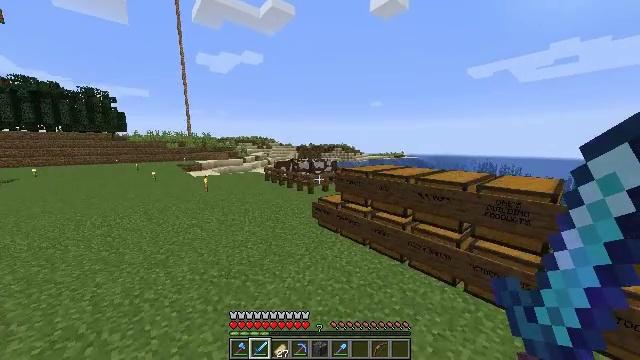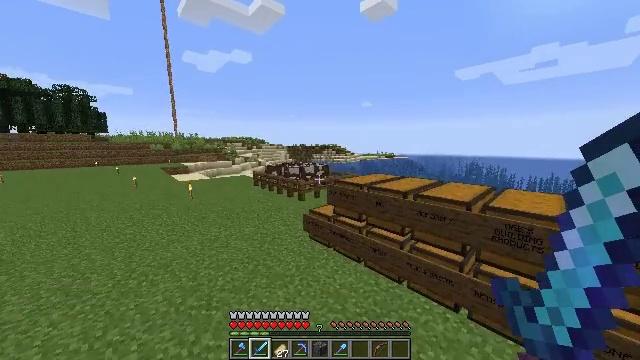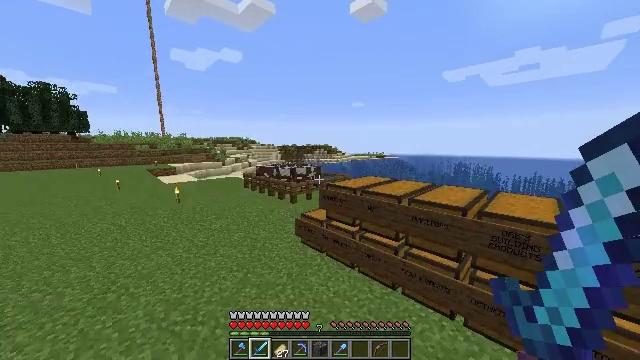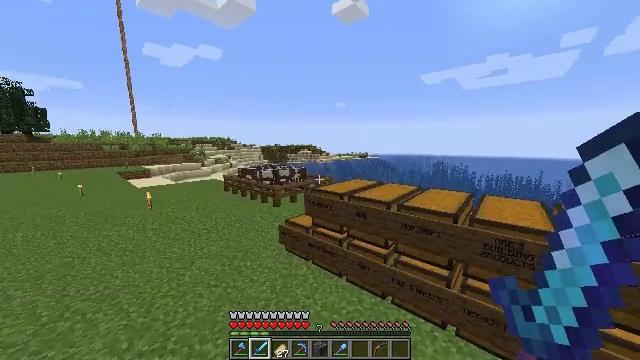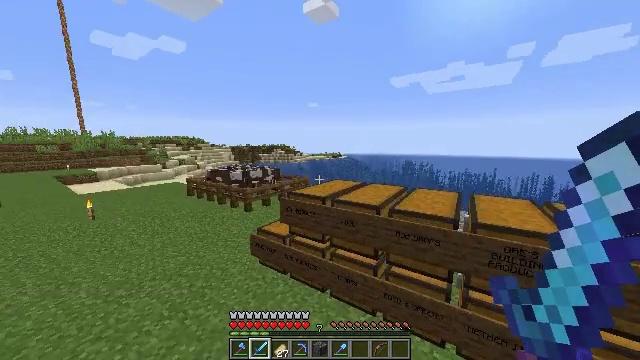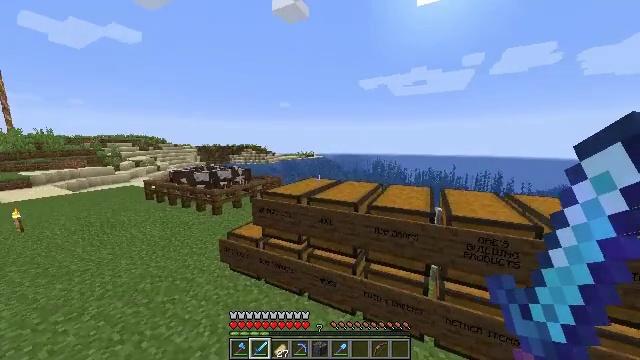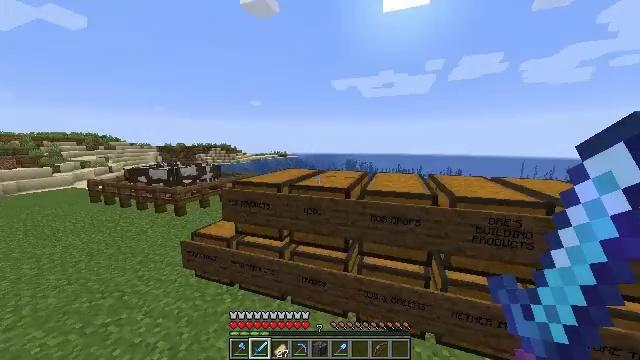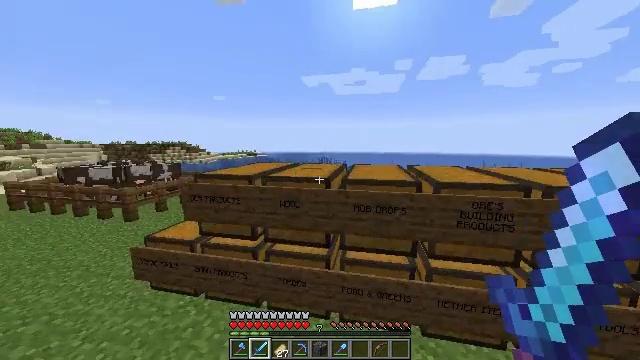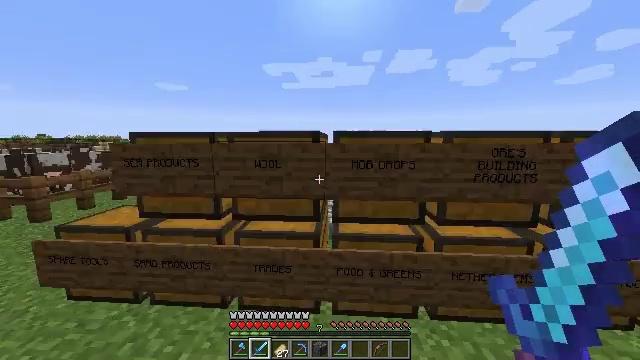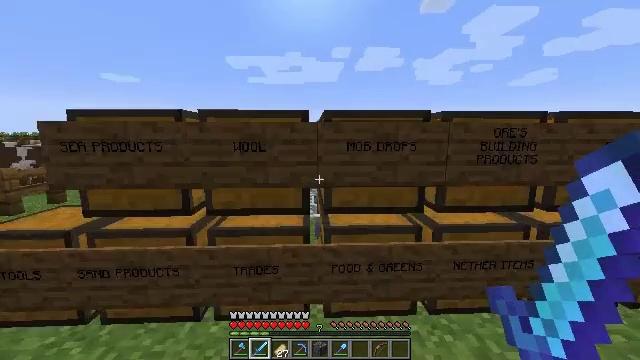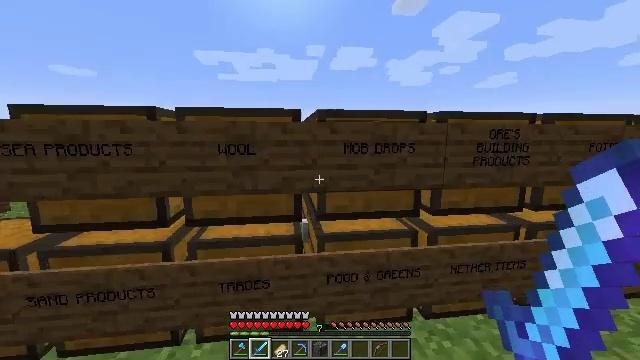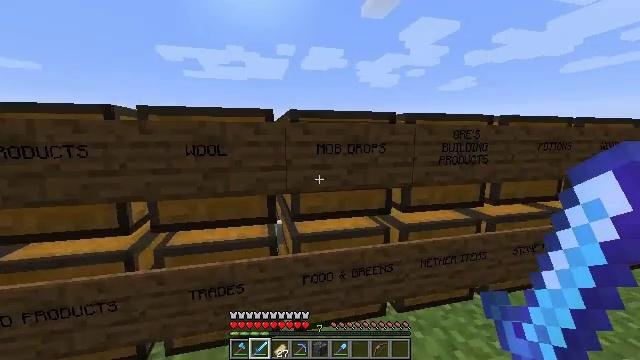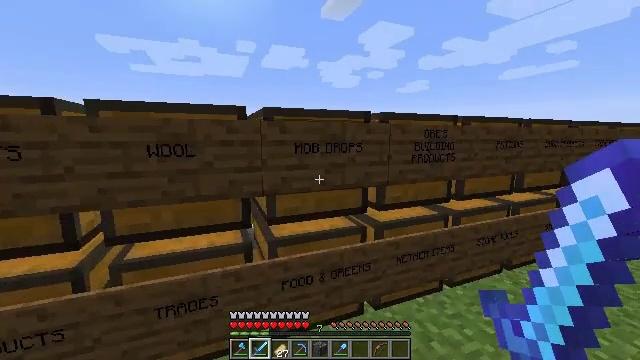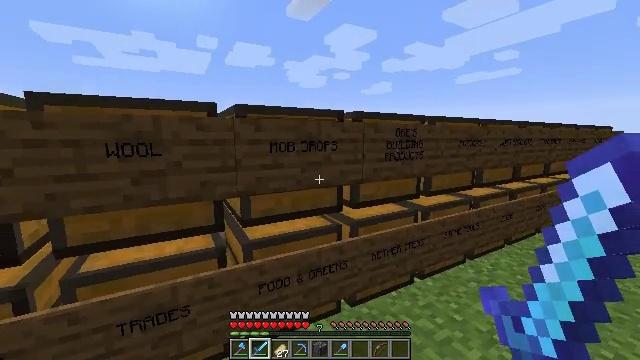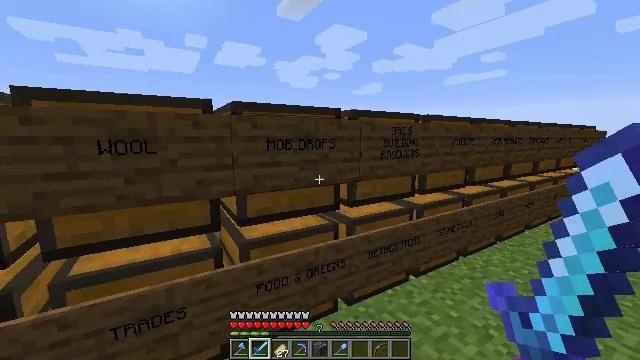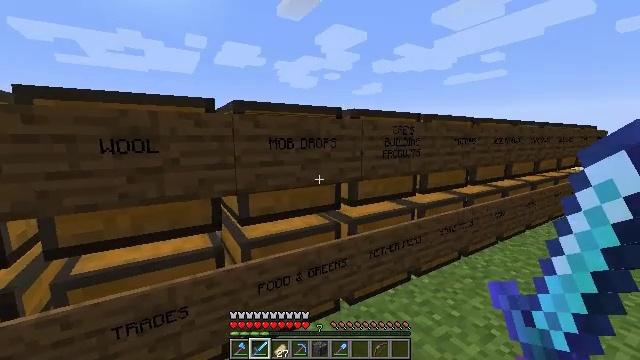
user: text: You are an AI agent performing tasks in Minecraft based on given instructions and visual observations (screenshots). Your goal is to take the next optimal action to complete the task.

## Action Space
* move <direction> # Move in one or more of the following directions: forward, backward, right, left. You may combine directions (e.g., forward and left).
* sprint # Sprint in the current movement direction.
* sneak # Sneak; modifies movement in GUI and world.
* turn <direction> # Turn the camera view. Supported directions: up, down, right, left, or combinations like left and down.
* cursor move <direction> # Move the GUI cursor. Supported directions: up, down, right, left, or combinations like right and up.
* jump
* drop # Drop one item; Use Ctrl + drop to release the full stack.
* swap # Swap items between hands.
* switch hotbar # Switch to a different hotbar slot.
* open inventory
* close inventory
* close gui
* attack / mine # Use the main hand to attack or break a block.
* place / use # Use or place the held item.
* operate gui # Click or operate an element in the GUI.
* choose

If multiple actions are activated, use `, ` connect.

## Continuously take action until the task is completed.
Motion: motion action
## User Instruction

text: Interact with a crafting table to craft an iron trapdoor.
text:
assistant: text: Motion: move forward, turn right, jump
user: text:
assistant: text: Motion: move forward, turn right, jump
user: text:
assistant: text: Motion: move forward, turn right, jump
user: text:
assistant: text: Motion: move forward, turn right
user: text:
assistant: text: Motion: move forward, turn right
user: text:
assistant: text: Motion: turn right
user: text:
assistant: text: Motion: turn right
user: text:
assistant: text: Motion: turn right
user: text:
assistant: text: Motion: turn right
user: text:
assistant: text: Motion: turn right
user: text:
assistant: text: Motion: turn right
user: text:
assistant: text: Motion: turn right
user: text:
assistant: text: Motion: turn right
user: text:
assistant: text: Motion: turn right
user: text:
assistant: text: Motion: no_op
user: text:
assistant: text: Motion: no_op
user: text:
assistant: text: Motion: no_op
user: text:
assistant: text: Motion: no_op
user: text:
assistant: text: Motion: no_op
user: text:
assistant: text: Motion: no_op
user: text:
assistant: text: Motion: no_op
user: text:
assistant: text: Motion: no_op
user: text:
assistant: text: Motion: no_op
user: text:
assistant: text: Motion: no_op
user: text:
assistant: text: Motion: no_op
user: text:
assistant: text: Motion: no_op
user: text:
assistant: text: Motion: no_op
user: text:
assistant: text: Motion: no_op
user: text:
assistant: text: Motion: turn right
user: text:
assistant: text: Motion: turn right and down